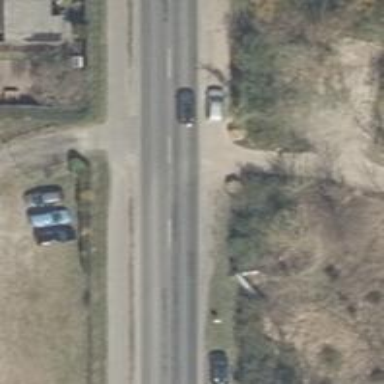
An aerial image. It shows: Secondary road with asphalt surface.